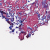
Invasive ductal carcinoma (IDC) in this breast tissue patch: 0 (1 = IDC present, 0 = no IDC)